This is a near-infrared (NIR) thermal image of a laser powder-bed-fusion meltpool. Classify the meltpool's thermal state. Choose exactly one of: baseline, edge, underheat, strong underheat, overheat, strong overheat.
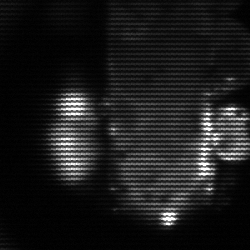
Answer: strong underheat